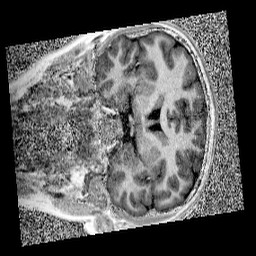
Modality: UNIT1
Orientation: coronal
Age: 13
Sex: male
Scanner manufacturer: siemens
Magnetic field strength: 3 T
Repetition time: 4 s
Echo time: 0.00299 s